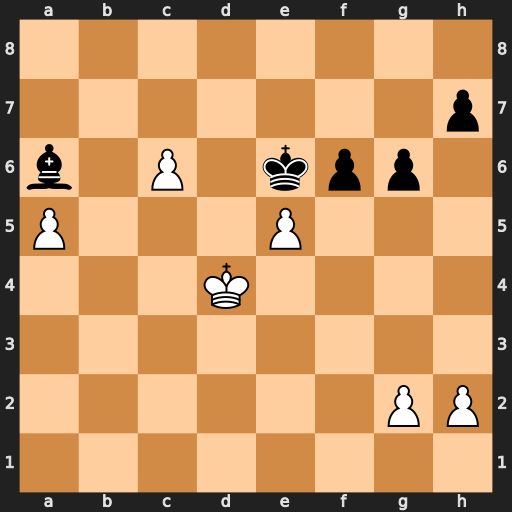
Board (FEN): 8/7p/b1P1kpp1/P3P3/3K4/8/6PP/8
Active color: w
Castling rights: -
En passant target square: -
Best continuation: exf6 Kxf6 Kc5 Ke7 Kb6